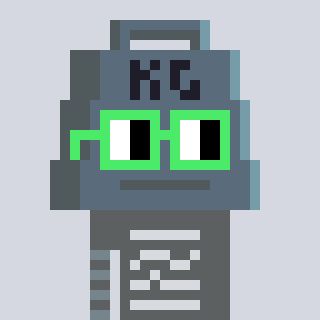
a pixel art character with square light green glasses, a weight-shaped head and a computerblue-colored body on a cool background